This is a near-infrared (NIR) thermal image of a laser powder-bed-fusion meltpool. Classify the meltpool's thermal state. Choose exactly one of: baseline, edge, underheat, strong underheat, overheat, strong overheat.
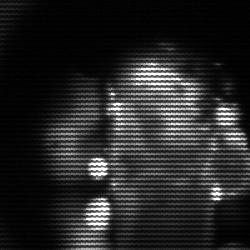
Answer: strong underheat